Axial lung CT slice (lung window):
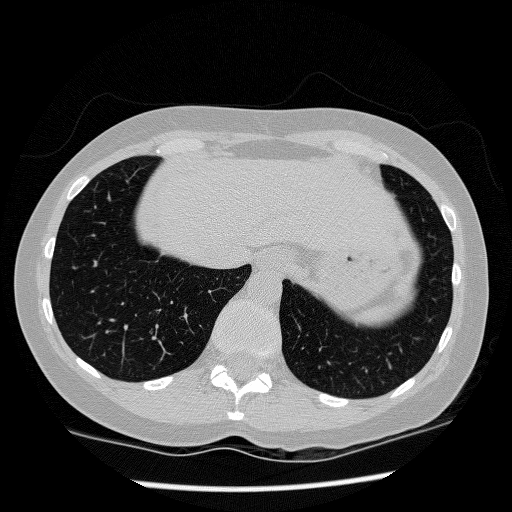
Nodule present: no